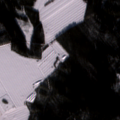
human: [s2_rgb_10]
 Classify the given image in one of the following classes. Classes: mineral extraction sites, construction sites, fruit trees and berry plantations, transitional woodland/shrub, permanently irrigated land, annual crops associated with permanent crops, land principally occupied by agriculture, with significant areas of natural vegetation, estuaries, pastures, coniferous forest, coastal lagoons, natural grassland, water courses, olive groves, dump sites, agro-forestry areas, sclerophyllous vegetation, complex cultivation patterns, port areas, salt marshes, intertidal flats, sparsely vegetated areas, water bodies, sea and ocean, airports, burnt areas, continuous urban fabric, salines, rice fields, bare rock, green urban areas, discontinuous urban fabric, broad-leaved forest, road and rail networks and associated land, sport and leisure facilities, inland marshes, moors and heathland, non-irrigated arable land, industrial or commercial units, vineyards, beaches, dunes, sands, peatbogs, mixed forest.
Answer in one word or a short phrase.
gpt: land principally occupied by agriculture, with significant areas of natural vegetation, coniferous forest, mixed forest, peatbogs